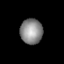
Tissue: prostate
Cell type: T cells
Senescence score: 0.3448
Nuclear area (px): 554
Mean DAPI intensity: 137.02